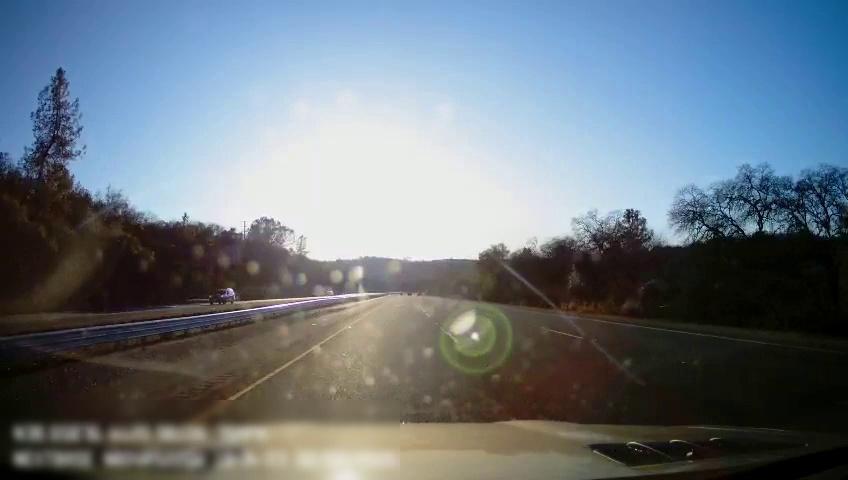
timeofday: Day
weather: Sunny
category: Drivable Space
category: Drivable Space
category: Vehicles | SUV
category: Lanes | Current Lane
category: Lanes | Current Lane
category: Lanes | Alternate Lane
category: Lanes | Alternate Lane